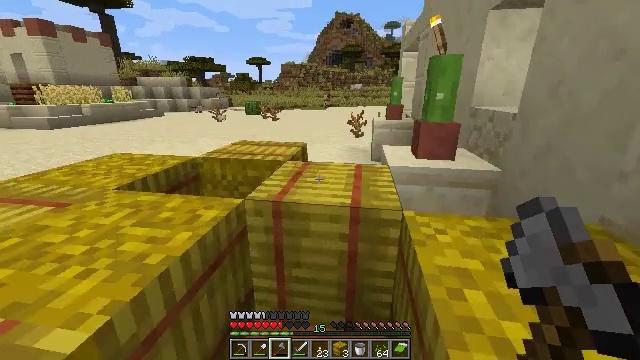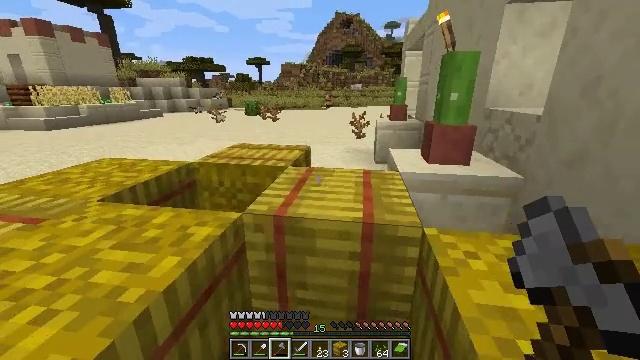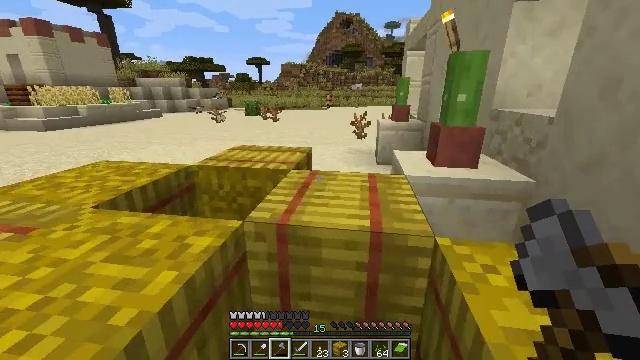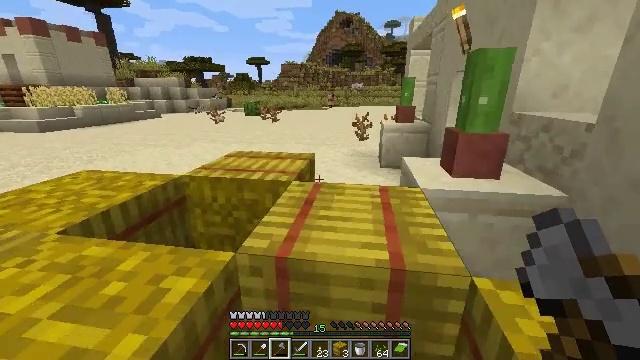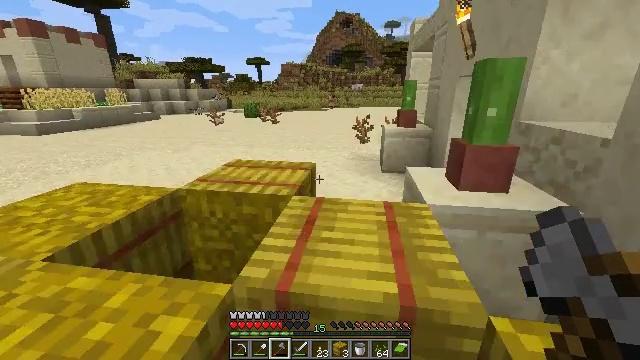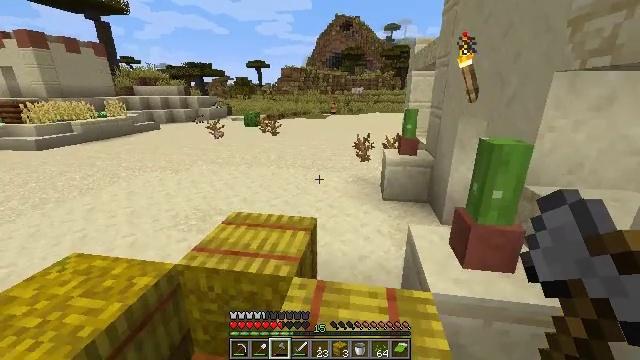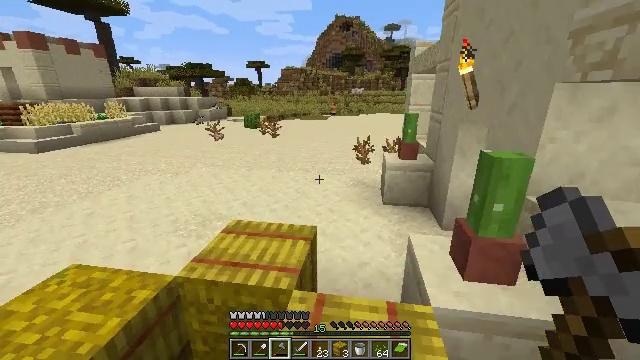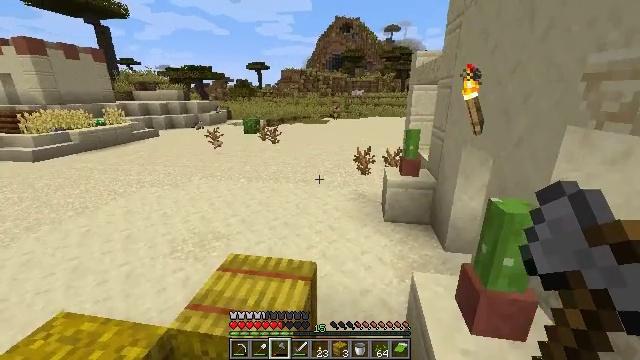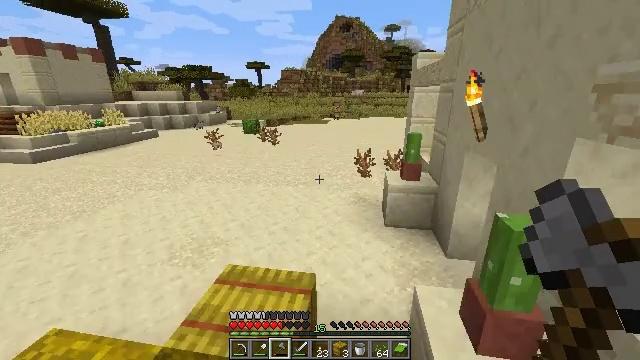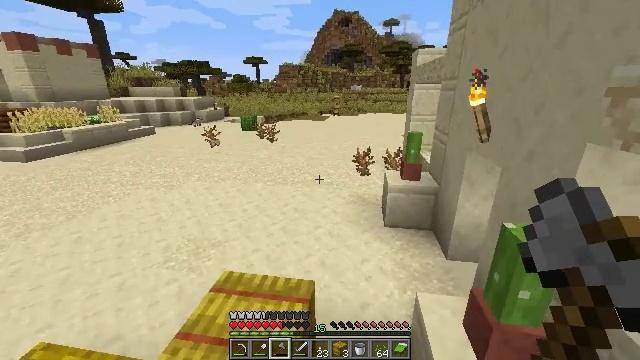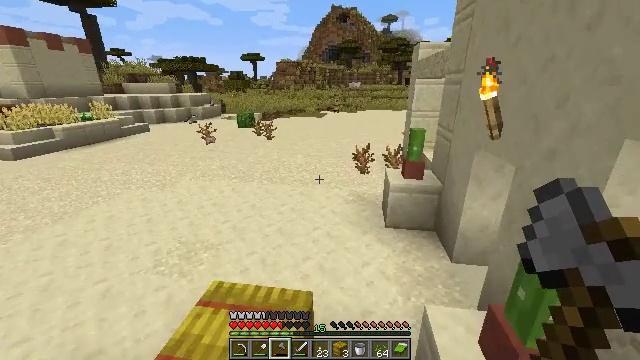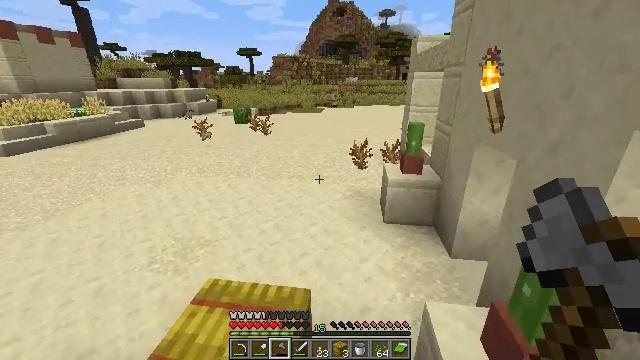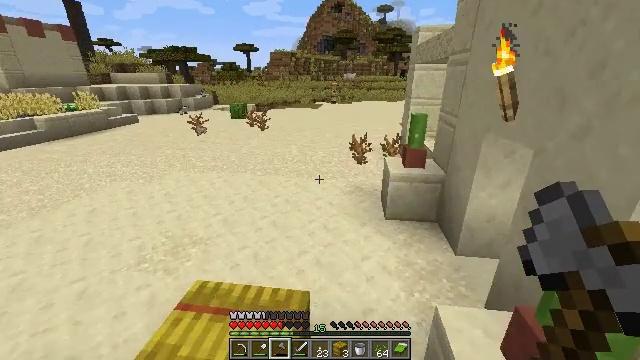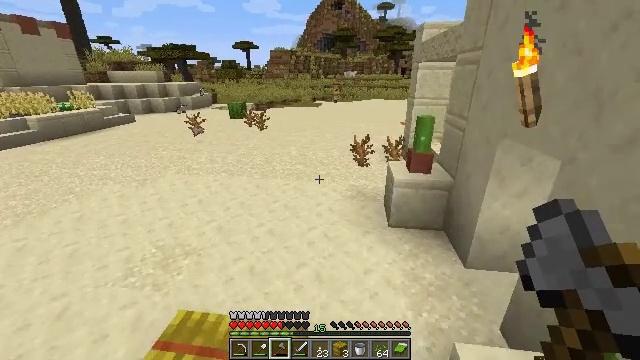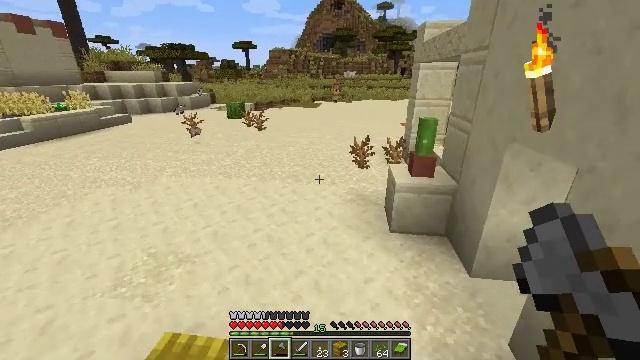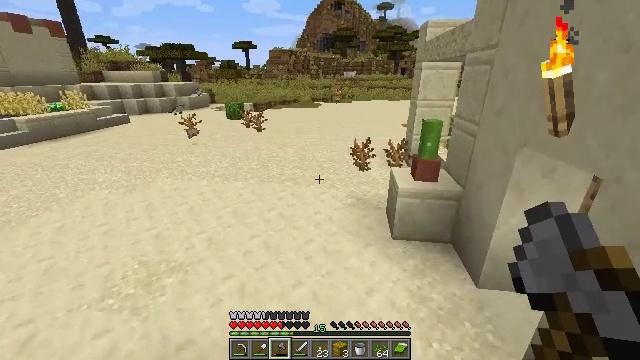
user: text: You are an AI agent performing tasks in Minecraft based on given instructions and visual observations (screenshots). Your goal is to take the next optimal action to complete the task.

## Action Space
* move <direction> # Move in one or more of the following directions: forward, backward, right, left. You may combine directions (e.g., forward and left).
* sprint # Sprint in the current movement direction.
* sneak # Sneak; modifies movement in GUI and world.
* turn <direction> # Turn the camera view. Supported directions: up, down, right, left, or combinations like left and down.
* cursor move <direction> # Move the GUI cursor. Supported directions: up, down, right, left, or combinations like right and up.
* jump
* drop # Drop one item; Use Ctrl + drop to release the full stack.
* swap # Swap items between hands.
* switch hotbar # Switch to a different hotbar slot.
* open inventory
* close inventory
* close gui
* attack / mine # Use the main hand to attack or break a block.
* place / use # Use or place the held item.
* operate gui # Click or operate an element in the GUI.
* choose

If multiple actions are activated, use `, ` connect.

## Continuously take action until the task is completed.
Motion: motion action
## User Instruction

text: Combat the zombie.
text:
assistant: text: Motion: move forward
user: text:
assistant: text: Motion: move forward
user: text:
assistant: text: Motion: move forward
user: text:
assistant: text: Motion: move forward, jump
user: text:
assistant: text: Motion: move forward, jump
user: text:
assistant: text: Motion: move forward, jump
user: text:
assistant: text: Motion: move forward, jump
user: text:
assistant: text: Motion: move forward
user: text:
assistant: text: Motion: move forward
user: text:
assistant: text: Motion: move forward
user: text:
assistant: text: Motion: move forward
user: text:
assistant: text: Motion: move forward
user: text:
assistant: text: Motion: move forward
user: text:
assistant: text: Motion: move forward
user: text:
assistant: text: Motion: move forward
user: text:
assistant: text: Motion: move forward
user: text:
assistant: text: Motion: move forward
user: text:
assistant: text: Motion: move forward
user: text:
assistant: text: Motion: no_op
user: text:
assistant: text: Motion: no_op
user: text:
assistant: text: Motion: no_op
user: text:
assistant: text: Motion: no_op
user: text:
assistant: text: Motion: no_op
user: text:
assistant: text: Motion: no_op
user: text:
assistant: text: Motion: no_op
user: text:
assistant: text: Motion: no_op
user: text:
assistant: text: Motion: no_op
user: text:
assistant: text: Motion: move forward
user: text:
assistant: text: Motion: move forward
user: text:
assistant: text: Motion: move forward